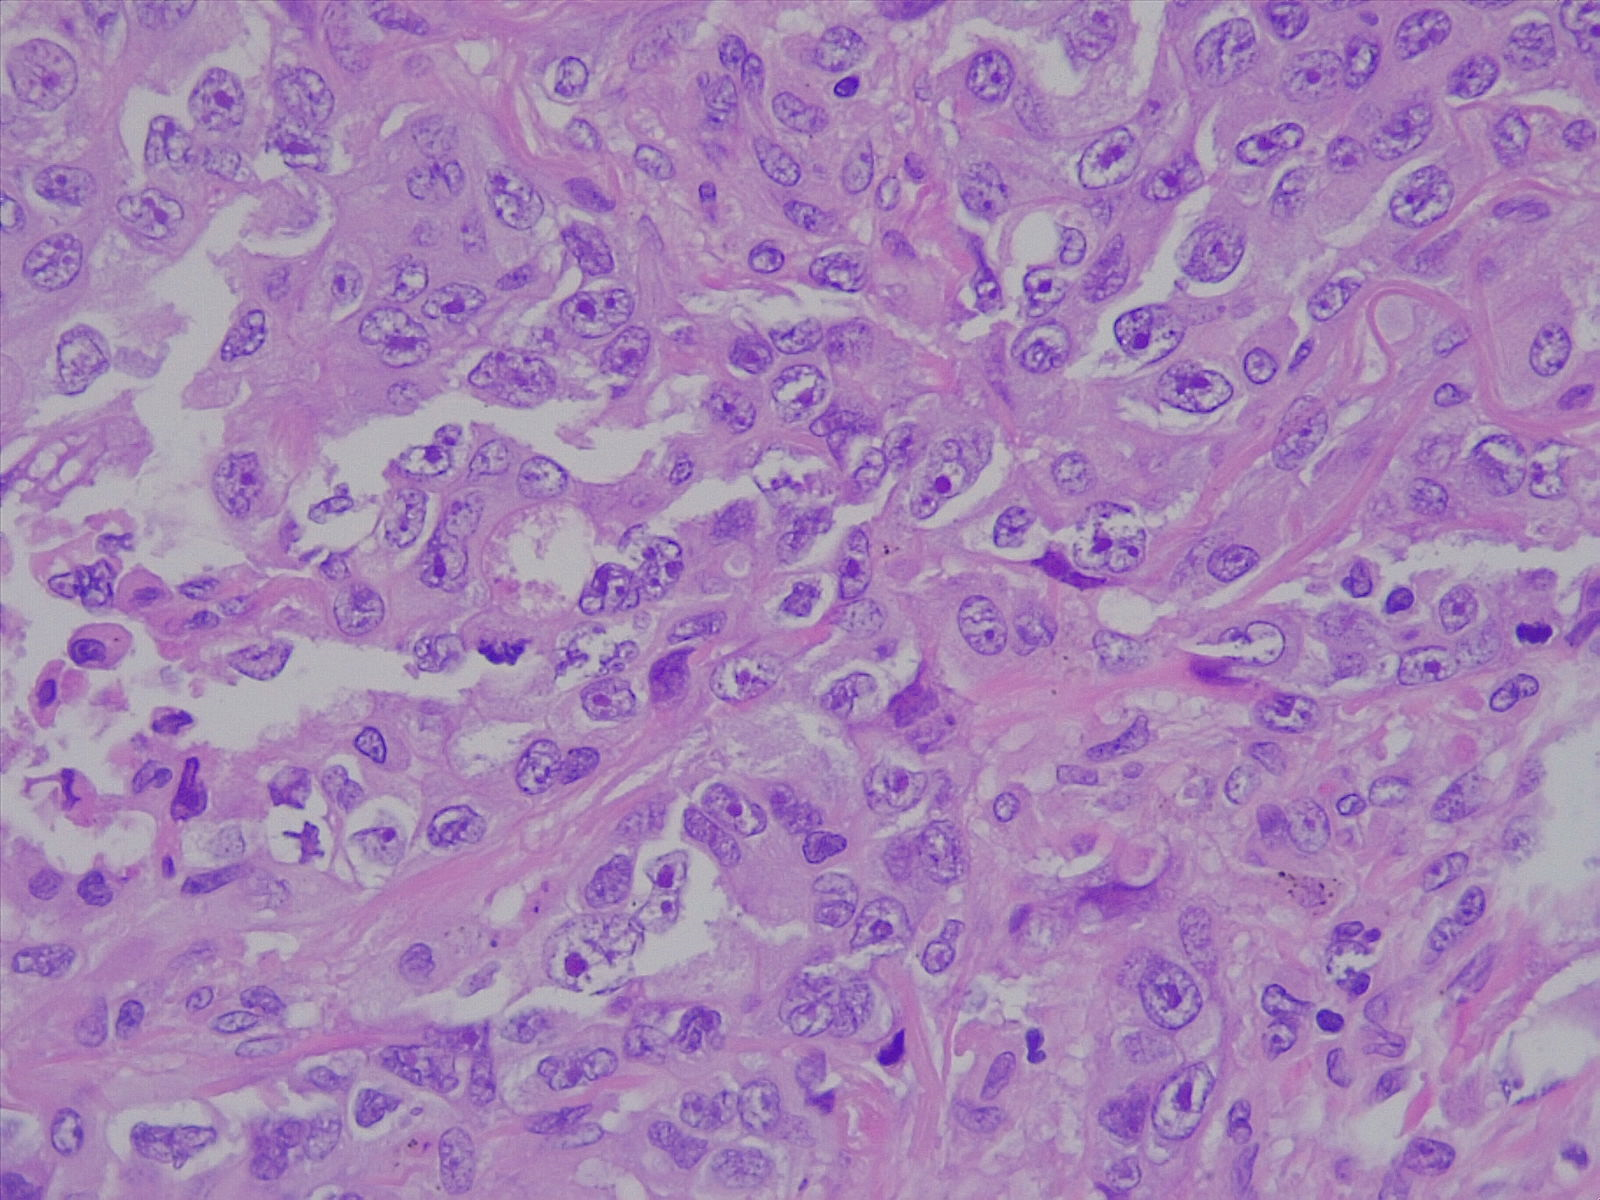
Label: lung adenocarcinoma, poorly differentiated